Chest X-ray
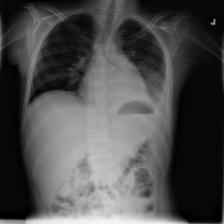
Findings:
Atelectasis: positive
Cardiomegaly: negative
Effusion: positive
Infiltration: negative
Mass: negative
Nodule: negative
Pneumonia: negative
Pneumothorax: negative
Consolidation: negative
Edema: negative
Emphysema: negative
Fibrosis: negative
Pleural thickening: negative
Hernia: negative